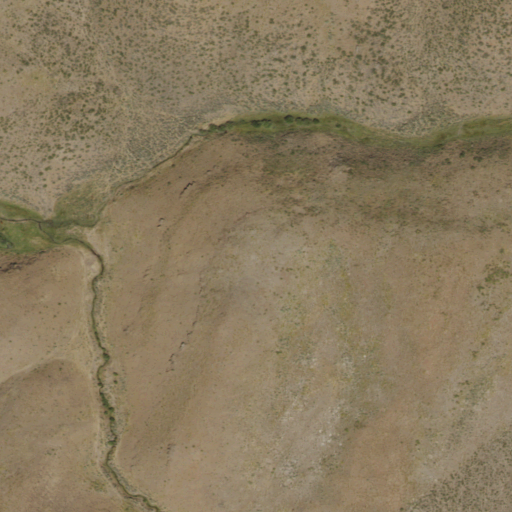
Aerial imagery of depression(s) in Nevada named Stud Creek Basin containing shrub and grassland